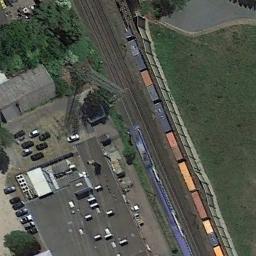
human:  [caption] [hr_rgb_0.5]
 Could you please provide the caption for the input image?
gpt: The railway is next to the grass and parking lot .

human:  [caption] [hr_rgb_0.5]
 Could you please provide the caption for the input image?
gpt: There are many cars beside the railway .

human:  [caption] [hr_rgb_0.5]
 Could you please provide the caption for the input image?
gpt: These railways have a lawn on one side of the railways and two trains are on the railways .

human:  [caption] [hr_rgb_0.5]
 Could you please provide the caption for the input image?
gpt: There are three parallel railway lines here .

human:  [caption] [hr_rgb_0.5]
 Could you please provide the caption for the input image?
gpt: There are some green trees and a green meadow beside the railway .